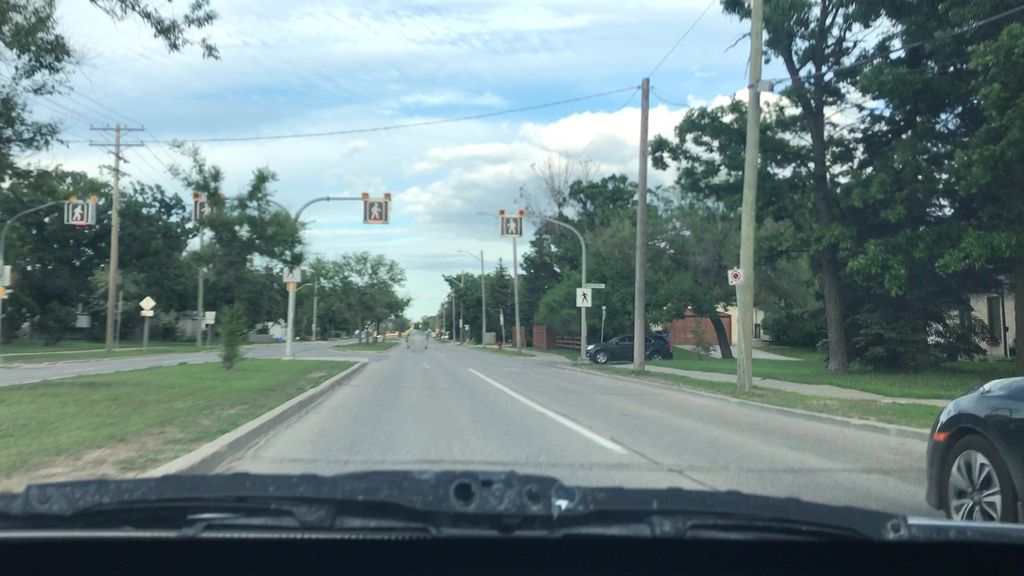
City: winnipeg